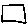
Label: square